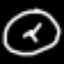
Label: clock